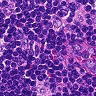
Metastatic tissue present: no